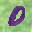
Label: 0